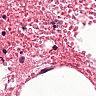
Metastatic tissue present: no